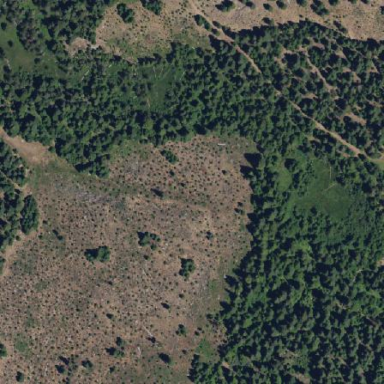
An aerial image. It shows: Wet meadow with wooded vegetation.